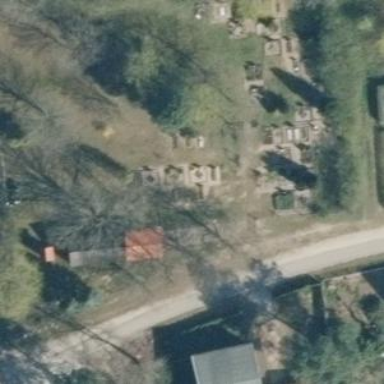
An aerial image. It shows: Grave yard.